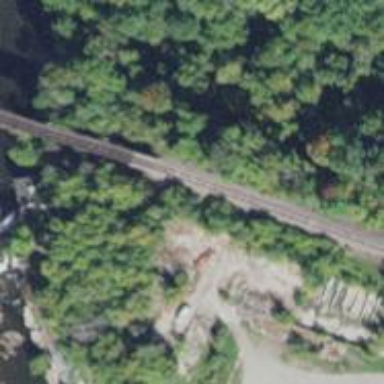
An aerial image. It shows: Bridge over railway line.